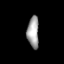
Tissue: lung
Cell type: Epithelial cells
Senescence score: 0.1863
Nuclear area (px): 363
Mean DAPI intensity: 159.901